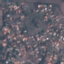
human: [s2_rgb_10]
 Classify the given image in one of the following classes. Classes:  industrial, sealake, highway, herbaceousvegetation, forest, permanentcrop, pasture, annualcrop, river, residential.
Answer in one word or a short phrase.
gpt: Residential